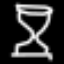
Label: hourglass